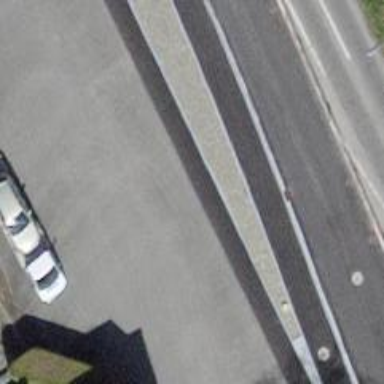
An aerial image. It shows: Parking area with surface.